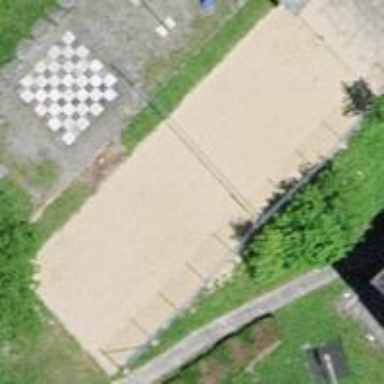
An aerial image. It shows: Sandy pitch for beach volleyball.